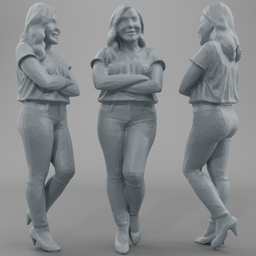
Label: people